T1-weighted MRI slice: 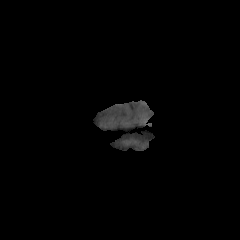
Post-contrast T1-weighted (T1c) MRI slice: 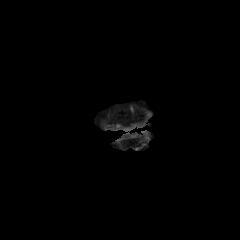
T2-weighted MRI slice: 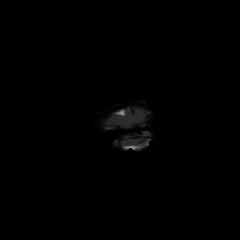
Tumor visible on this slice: no